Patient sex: M
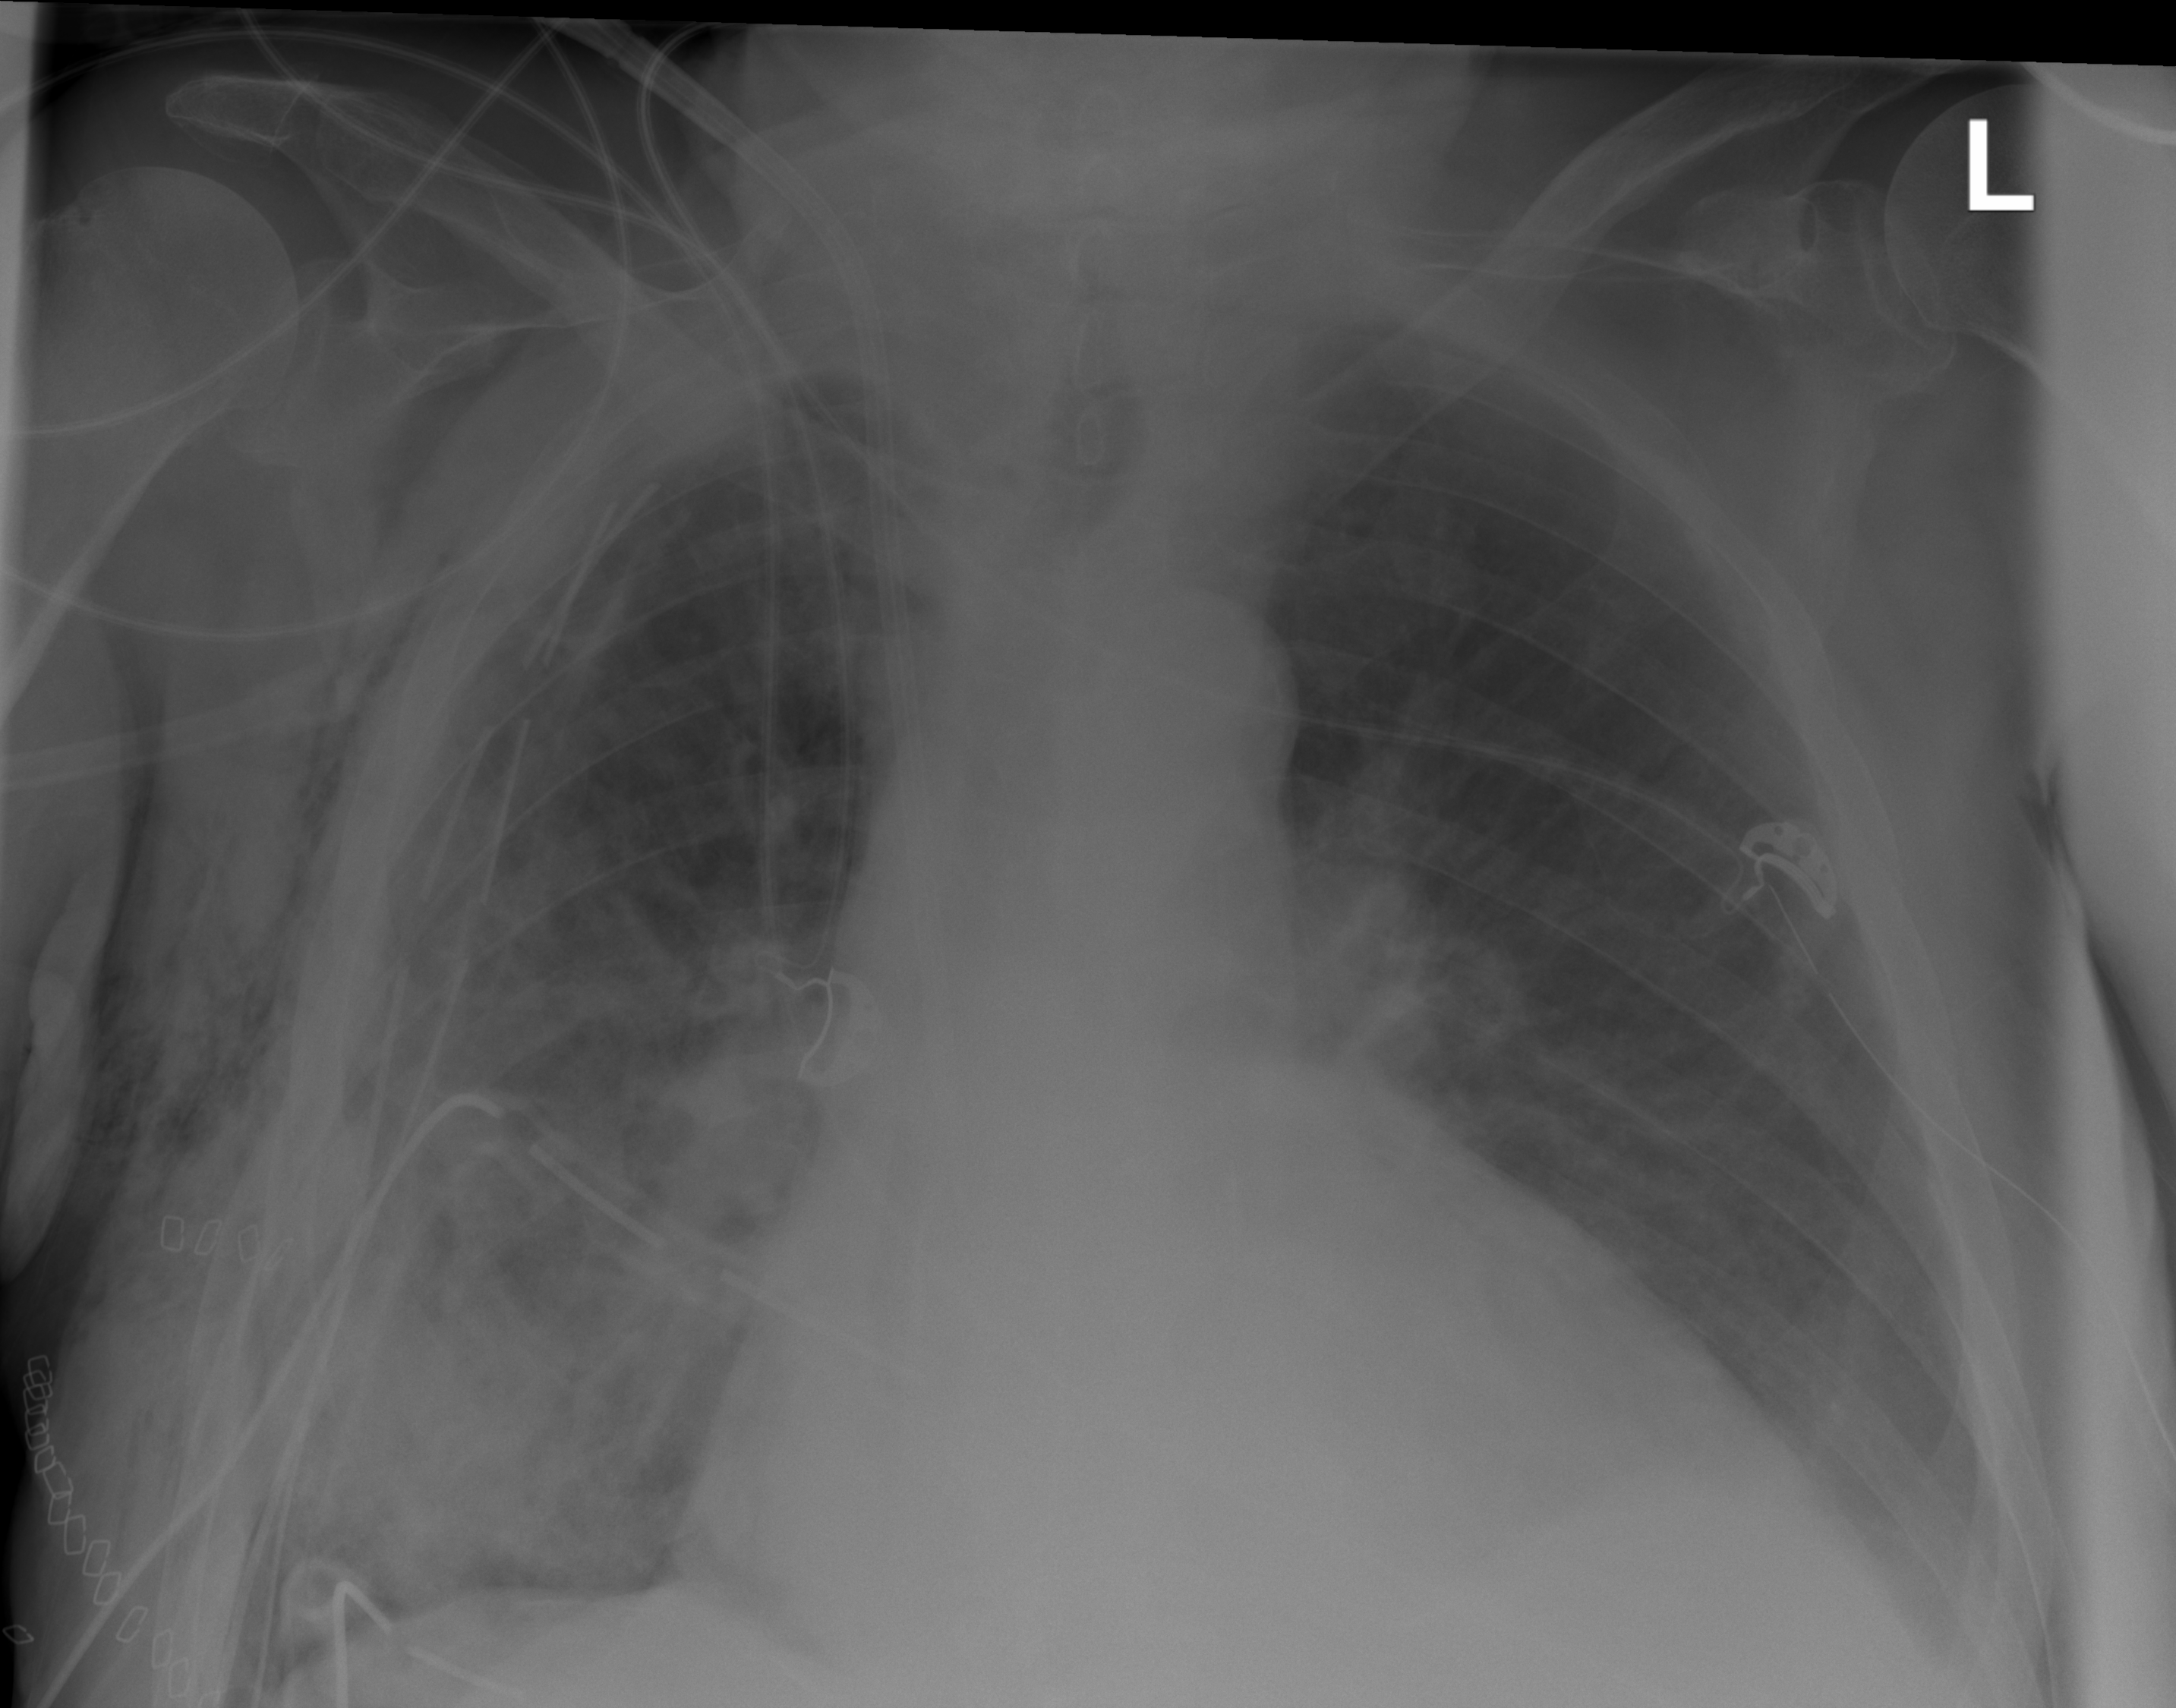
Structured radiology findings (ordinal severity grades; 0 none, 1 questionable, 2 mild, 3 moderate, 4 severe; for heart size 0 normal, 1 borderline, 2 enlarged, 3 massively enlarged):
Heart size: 2
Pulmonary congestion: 2
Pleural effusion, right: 0
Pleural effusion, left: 0
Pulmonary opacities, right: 3
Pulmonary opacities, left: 0
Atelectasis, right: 2
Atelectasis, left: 0